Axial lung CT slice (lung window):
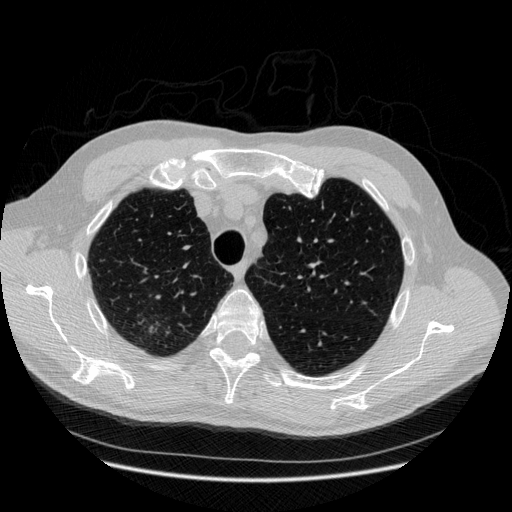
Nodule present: no